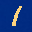
Label: 1